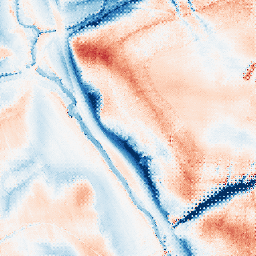
Category: edge_preserving
Decomposition family: guided
Decomposition parameters: radius: 16
eps: 0.1
Upsampling method: regularized
Upsampling parameters: scale: 2
lambda_reg: 0.1
Upsampling scale: 2